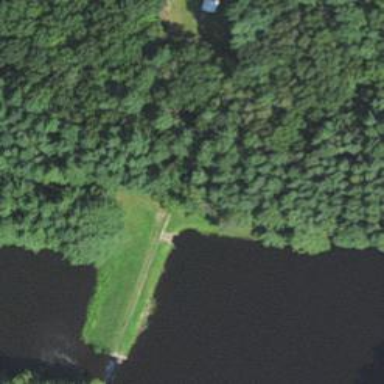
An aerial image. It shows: Dyke embankment at dam site.